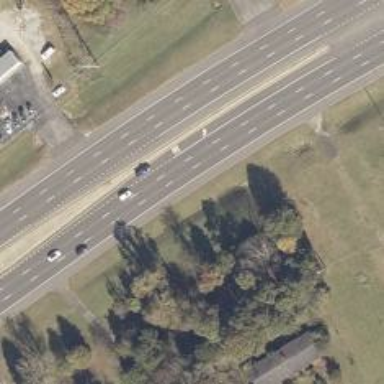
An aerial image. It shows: Trunk route with asphalt surface.